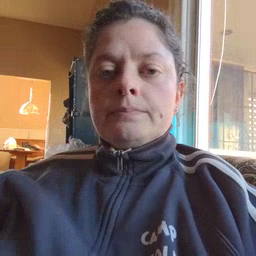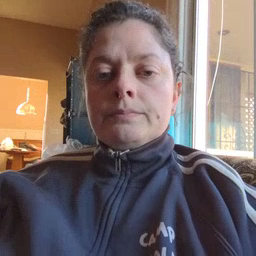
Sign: pen